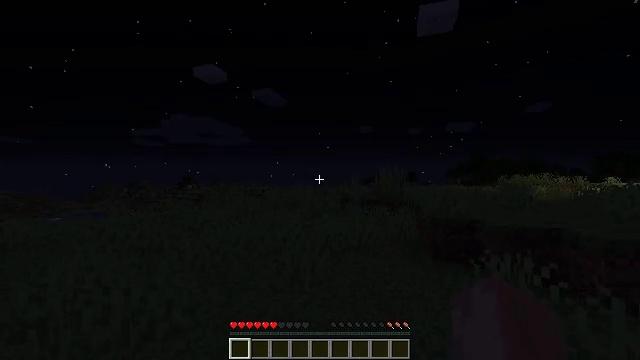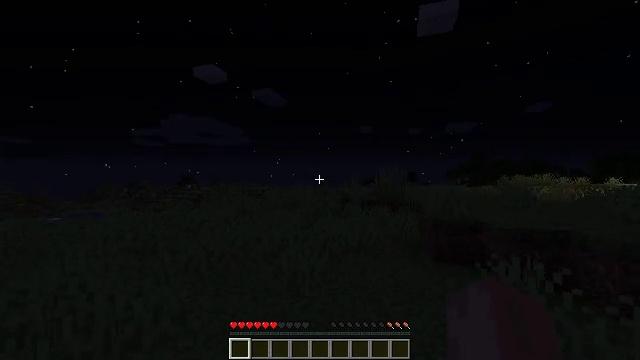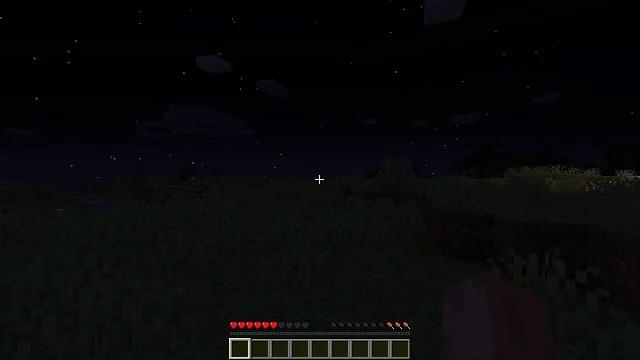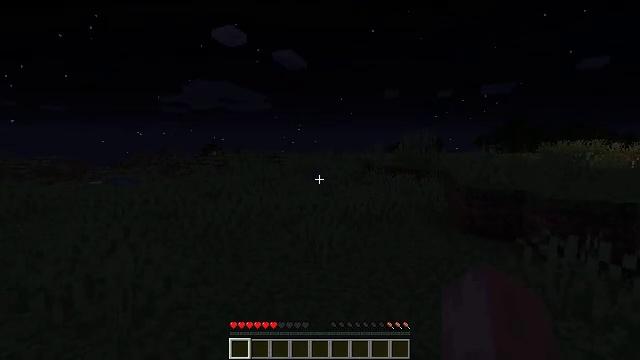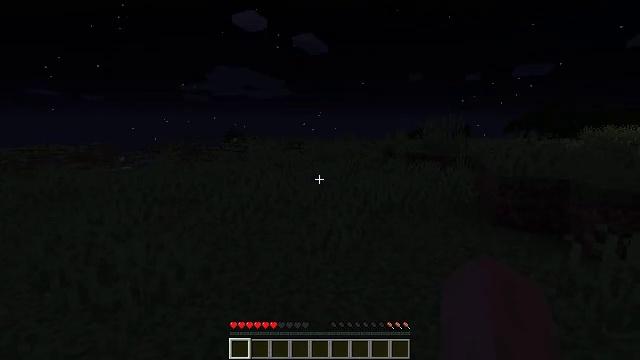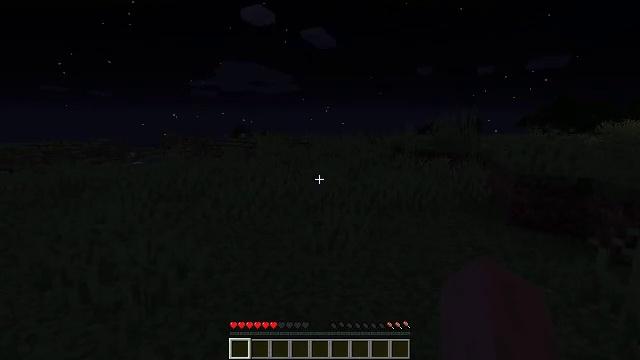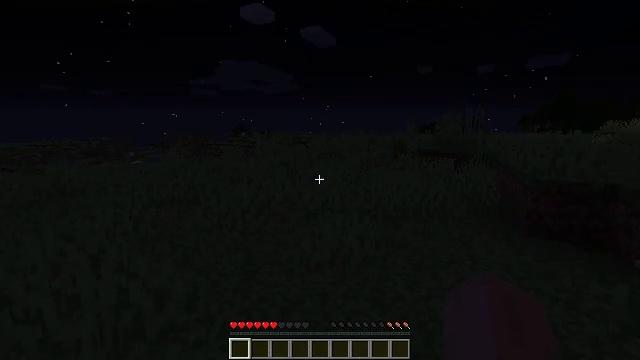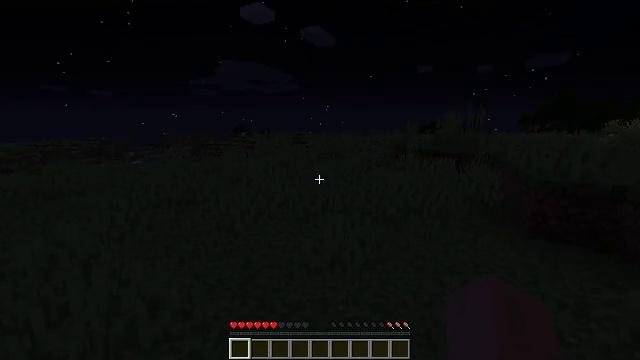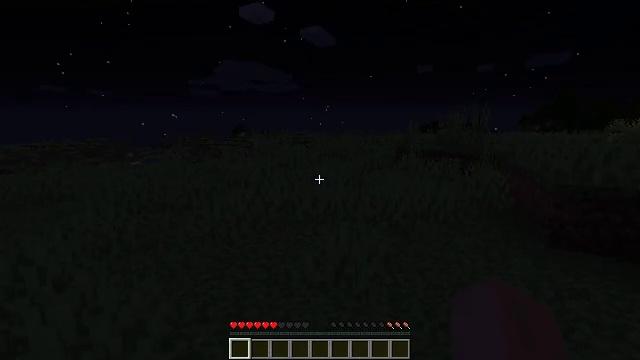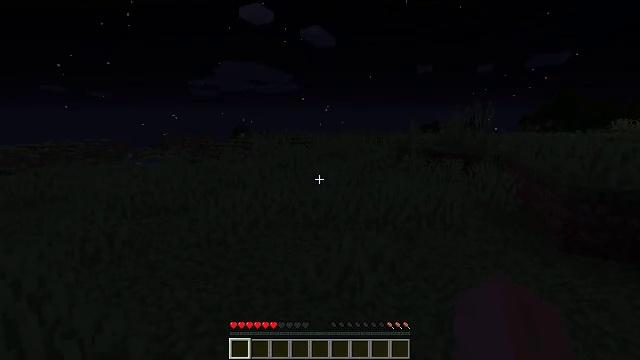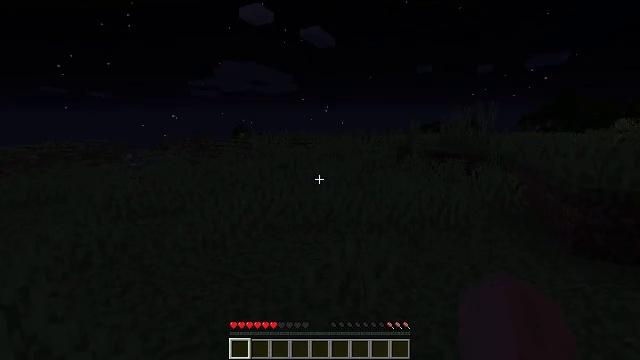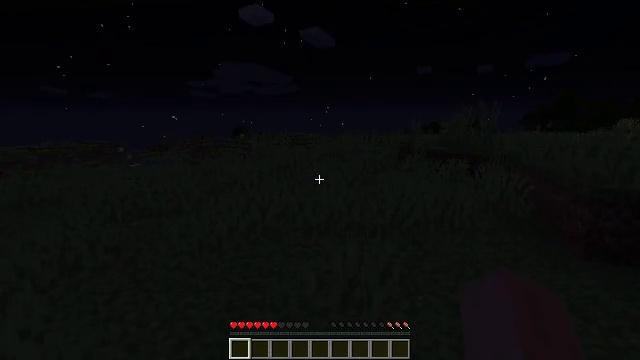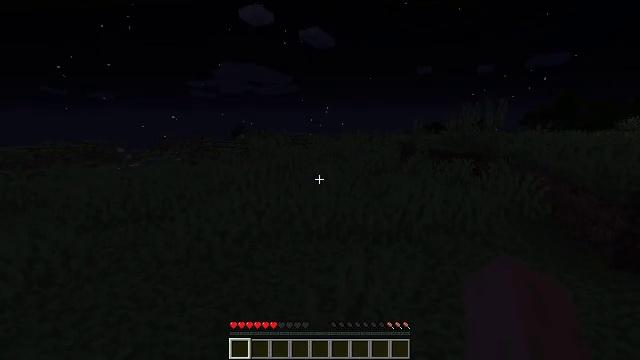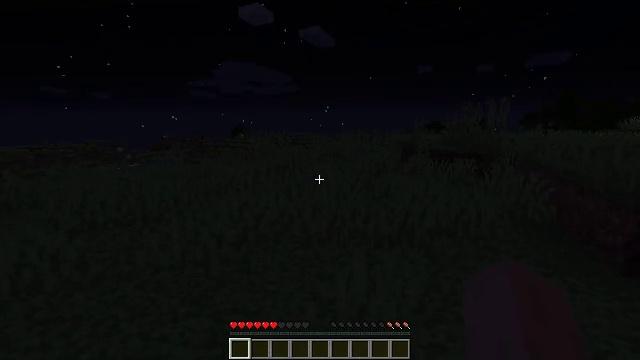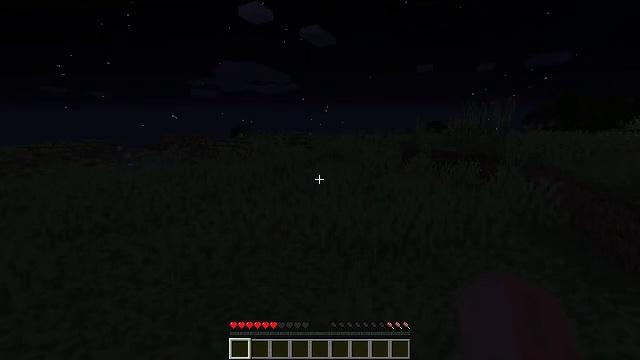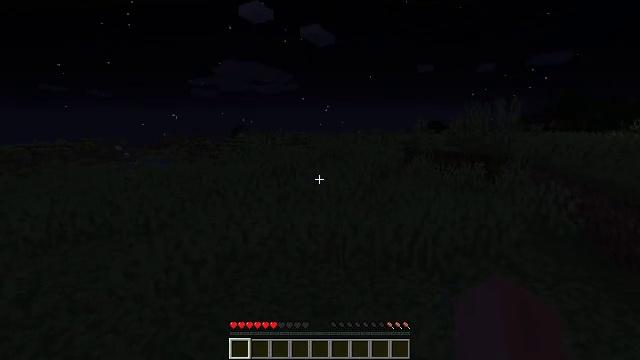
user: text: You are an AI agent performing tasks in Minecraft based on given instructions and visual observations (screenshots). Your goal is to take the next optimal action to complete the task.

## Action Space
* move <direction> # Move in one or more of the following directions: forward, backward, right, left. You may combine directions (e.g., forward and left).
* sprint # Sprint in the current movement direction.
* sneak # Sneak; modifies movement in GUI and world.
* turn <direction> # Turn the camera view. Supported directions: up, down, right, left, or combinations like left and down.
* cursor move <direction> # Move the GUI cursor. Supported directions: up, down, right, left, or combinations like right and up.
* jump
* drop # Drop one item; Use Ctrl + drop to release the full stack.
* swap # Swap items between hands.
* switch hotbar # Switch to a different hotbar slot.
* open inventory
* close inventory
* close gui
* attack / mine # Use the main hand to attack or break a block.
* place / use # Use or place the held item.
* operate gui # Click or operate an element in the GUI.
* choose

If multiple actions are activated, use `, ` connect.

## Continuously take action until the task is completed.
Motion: motion action
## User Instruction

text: Mine grass block from the ground.
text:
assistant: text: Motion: move forward
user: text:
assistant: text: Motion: move forward, turn down
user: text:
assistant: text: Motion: move forward, turn left and down
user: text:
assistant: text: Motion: move forward, turn left and down
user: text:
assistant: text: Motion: move forward, turn left
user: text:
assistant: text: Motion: move forward
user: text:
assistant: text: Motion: move forward
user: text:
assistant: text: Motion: move forward
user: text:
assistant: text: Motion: move forward
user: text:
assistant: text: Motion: move forward
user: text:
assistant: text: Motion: move forward
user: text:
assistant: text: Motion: move forward
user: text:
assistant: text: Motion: move forward
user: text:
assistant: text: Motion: move forward
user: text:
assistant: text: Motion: move forward
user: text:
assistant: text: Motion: move forward
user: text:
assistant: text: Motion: move forward
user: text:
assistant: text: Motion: move forward
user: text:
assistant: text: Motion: move forward
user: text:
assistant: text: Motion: move forward
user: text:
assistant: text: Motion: move forward, jump
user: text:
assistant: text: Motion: move forward, jump
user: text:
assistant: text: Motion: move forward, jump
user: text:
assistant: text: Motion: move forward, jump
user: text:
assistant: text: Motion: move forward, jump
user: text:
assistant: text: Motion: move forward, jump
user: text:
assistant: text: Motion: move forward, jump
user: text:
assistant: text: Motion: move forward, jump
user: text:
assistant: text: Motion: move forward, jump
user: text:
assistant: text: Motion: move forward, jump